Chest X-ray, AP view. Patient: 20 years old, sex M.
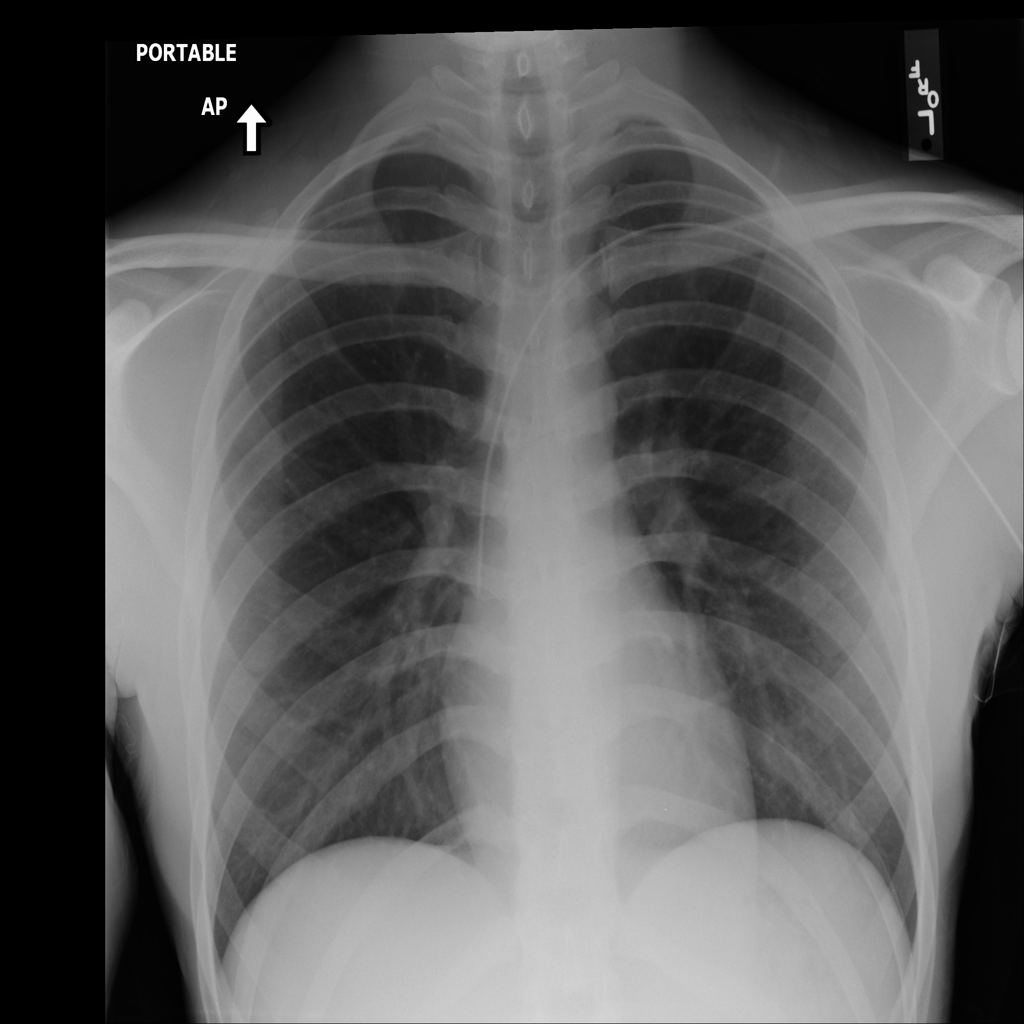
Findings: No Finding